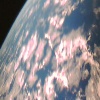
Label: cloud